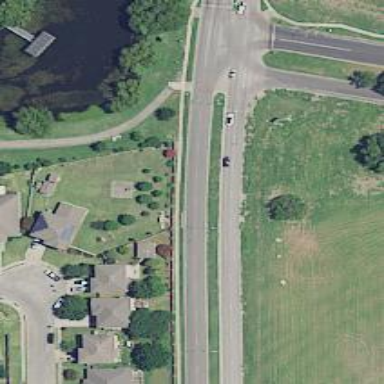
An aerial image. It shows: Secondary road with asphalt surface.